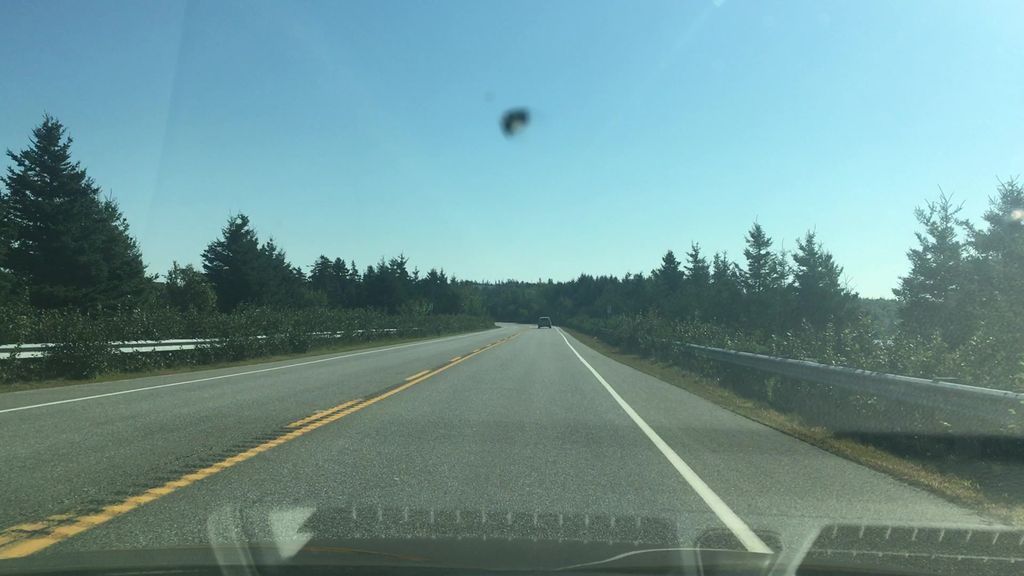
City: halifax